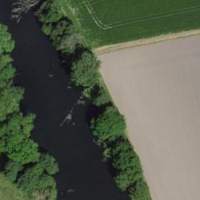
EUNIS habitat code: 52
Species observed at this site:
Lathyrus pratensis